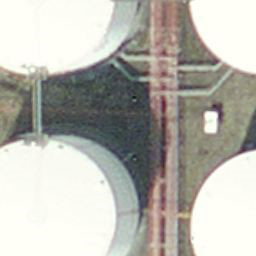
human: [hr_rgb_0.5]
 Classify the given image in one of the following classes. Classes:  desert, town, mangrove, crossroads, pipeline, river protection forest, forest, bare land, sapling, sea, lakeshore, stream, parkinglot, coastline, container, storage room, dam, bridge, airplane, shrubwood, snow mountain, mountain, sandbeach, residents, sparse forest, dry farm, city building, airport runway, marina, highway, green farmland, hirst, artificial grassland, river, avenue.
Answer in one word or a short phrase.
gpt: storage room